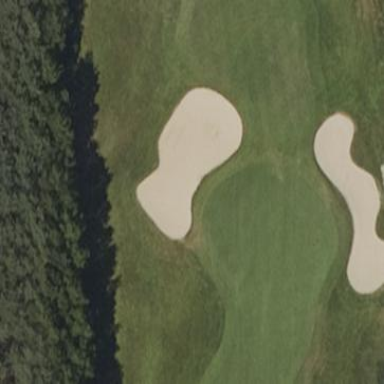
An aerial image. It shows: Golf green.